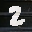
Label: 2